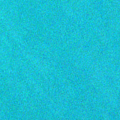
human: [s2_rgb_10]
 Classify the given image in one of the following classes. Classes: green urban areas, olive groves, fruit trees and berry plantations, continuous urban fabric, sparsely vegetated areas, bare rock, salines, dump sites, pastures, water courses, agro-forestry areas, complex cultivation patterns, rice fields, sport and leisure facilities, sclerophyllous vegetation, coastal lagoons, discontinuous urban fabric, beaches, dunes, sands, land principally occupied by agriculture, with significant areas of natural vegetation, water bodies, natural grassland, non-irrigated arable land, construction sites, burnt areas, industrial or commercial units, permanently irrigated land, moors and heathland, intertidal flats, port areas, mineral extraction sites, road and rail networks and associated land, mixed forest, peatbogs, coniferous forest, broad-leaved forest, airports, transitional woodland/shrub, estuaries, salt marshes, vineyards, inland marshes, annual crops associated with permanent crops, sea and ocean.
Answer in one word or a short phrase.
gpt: sea and ocean